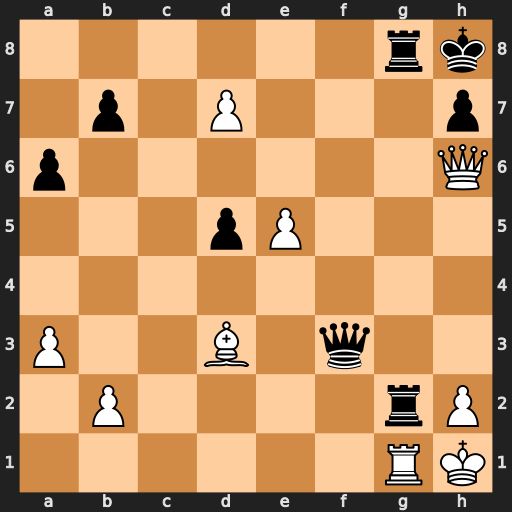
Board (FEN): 6rk/1p1P3p/p6Q/3pP3/8/P2B1q2/1P4rP/6RK
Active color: w
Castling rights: -
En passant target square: -
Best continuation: Qxh7#